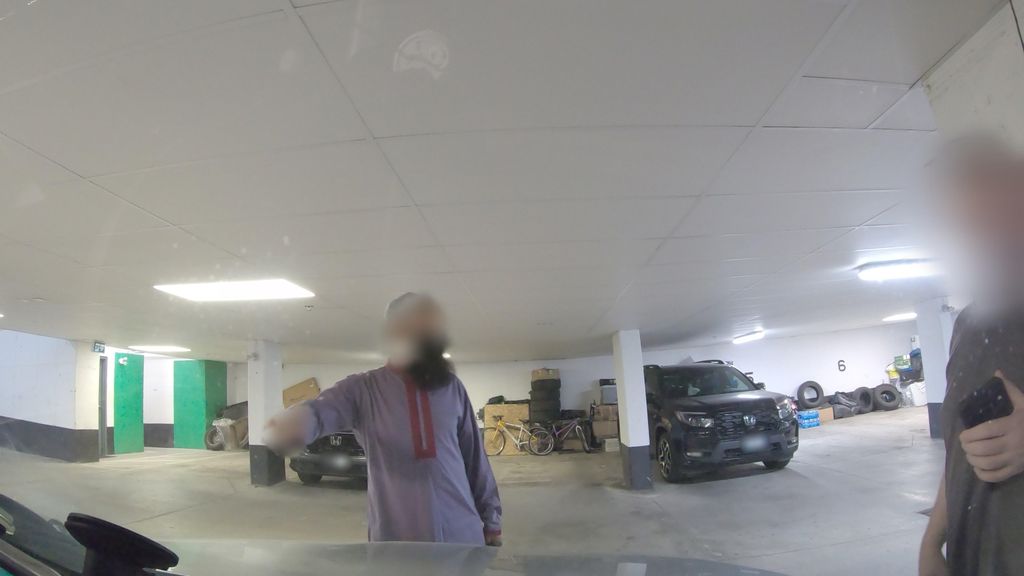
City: toronto